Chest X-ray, AP view. Patient: 67 years old, sex M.
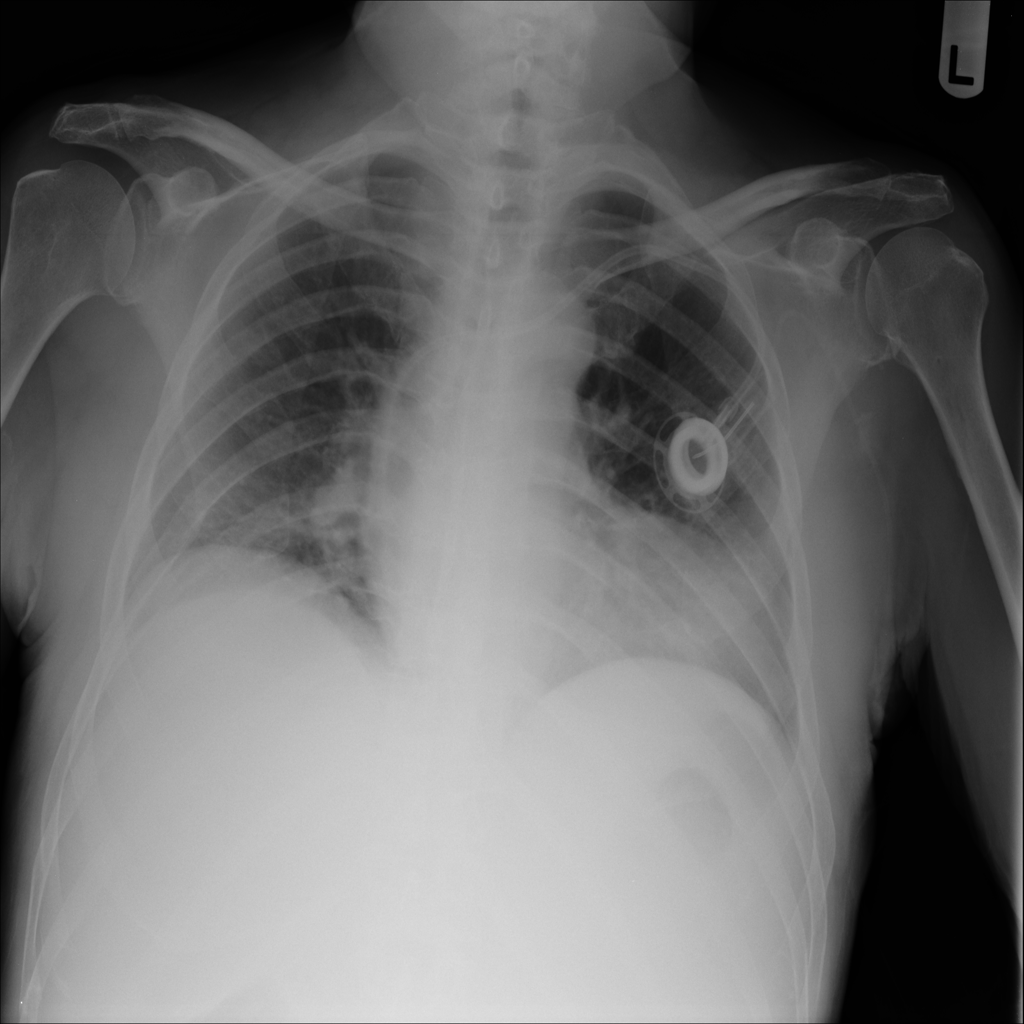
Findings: Infiltration